Question: OK, so my basic premise is that I have the following setup (<URL>:

And my problem is only in relation to the main image window. All the little black boxes surround POI picked out by a Harris Detector and I want the user to select a subset of the squares to send as the foundation of a training set. As can be seen (bottom right), I can turn the boxes red when they're clicked, and I do this by redrawing onto the image and then changing the top component of the JSplit pane to a new JScrollPane that's a JLabel that encapsulates an image icon.
This works great, but being a new ScrollPane, it jumps back to the top left, which is inconvenient at best. So now, before changing the JScrollPane, I'm storing the current value of the both the Horizontal and Vertical bars and then setting the new ScrollPanes bars to the respective values.
BUT, this only works for one of them. It's so odd. The first one always takes just fine, the second however defaults to 90, regardless of how it's set.
The relevant code segment is:
'''
int scrollHoriz = view_scroll.getHorizontalScrollBar().getValue();
int scrollVerti = view_scroll.getVerticalScrollBar().getValue();
System.out.println("OLD Horizontal Position: " + view_scroll.getHorizontalScrollBar().getValue());
System.out.println("OLD Vertical Position: " + view_scroll.getVerticalScrollBar().getValue());
System.out.println("Horiz: " + scrollHoriz);
System.out.println("Verti: " + scrollVerti + "
");
view_scroll = new JScrollPane();
view_scroll.getViewport().add(new JLabel(new ImageIcon(theImage)));
view_scroll.getHorizontalScrollBar().setUnitIncrement(12);
view_scroll.getVerticalScrollBar().setUnitIncrement(12);
view_scroll.getViewport().getView().addMouseListener(new TrainingMousePress(this));
view_scroll.getVerticalScrollBar().setValue(scrollVerti);
view_scroll.getHorizontalScrollBar().setValue(scrollHoriz);
System.out.println("NEW Horizontal Position: " + view_scroll.getHorizontalScrollBar().getValue());
System.out.println("NEW Vertical Position: " + view_scroll.getVerticalScrollBar().getValue());
System.out.println("Horiz: " + scrollHoriz);
System.out.println("Verti: " + scrollVerti);
view.remove(view.getTopComponent());
view.setTopComponent(view_scroll);
view.setDividerLocation(600);
return;
'''
Which will print out (on click of any box):
- - - - - - - -
And if you invert the two setters so:
'''
view_scroll.getHorizontalScrollBar().setValue(scrollHoriz);
view_scroll.getVerticalScrollBar().setValue(scrollVerti);
'''
You get:
- - - - - - - -
The opposite behaviour, but 90 still gets assigned to the second bar regardless.
Any suggestions would be more than welcome. :)
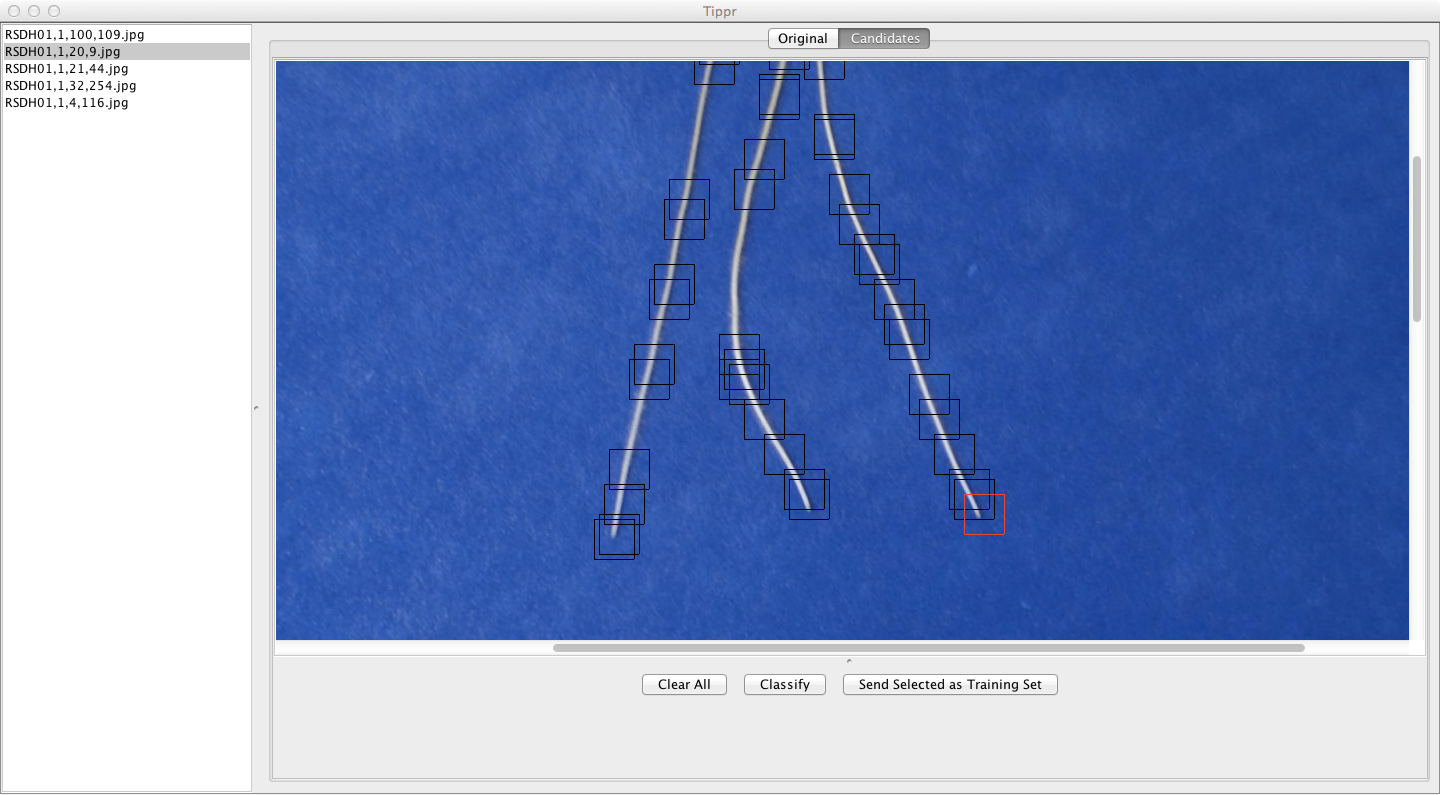
Answer: Instead of saving the individual values of the scrollbars, save the position of the viewport:
'''
Point saved = scrollPane.getViewport().getViewPosition();
'''
Then you can restore the position using:
'''
scrollPane.getViewport().setViewPosition( saved );
'''
Also, make sure all the code is executed on the Event Dispatch Thread when you update the GUI.